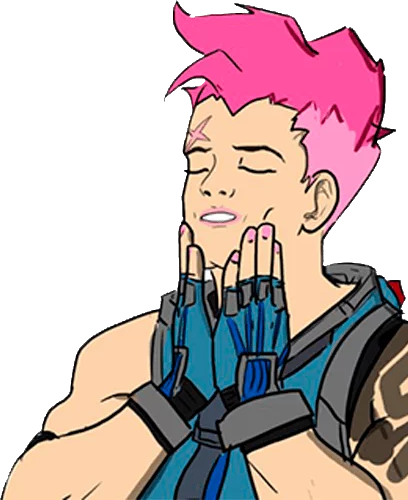
Label: 5_Feels_Good